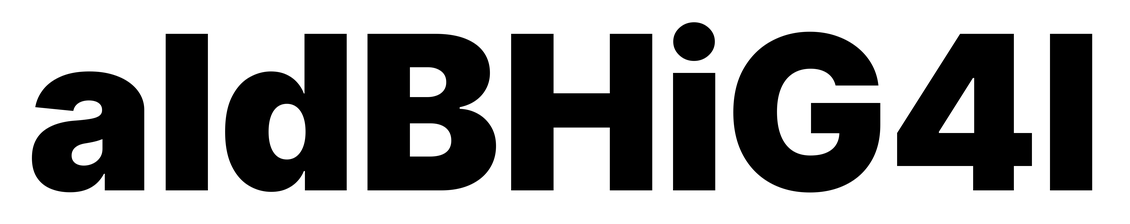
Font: Inter_Black